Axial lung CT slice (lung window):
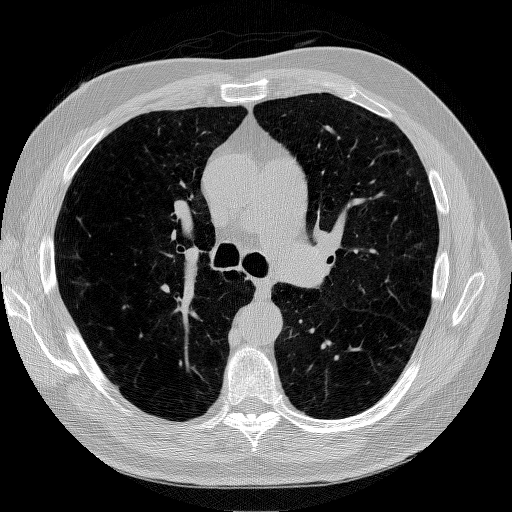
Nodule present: no